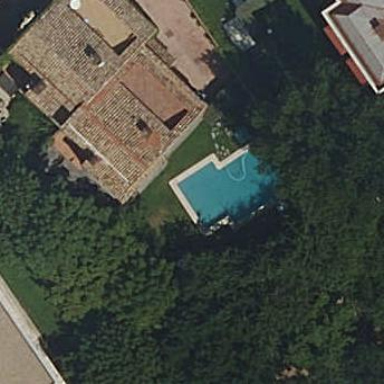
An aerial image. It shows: Swimming pool located in leisure land.